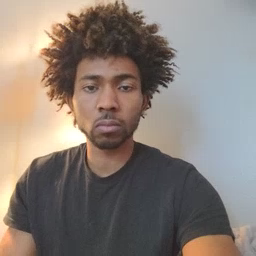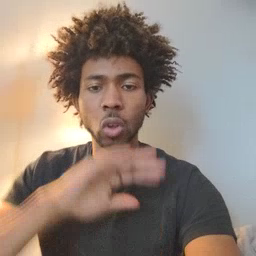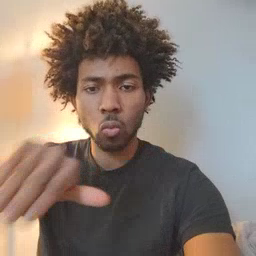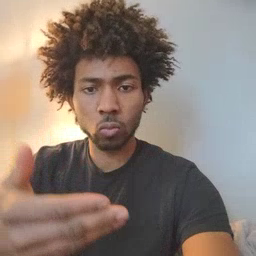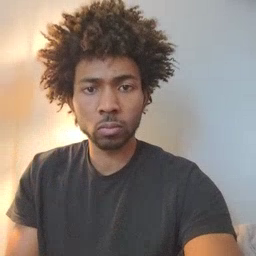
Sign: all